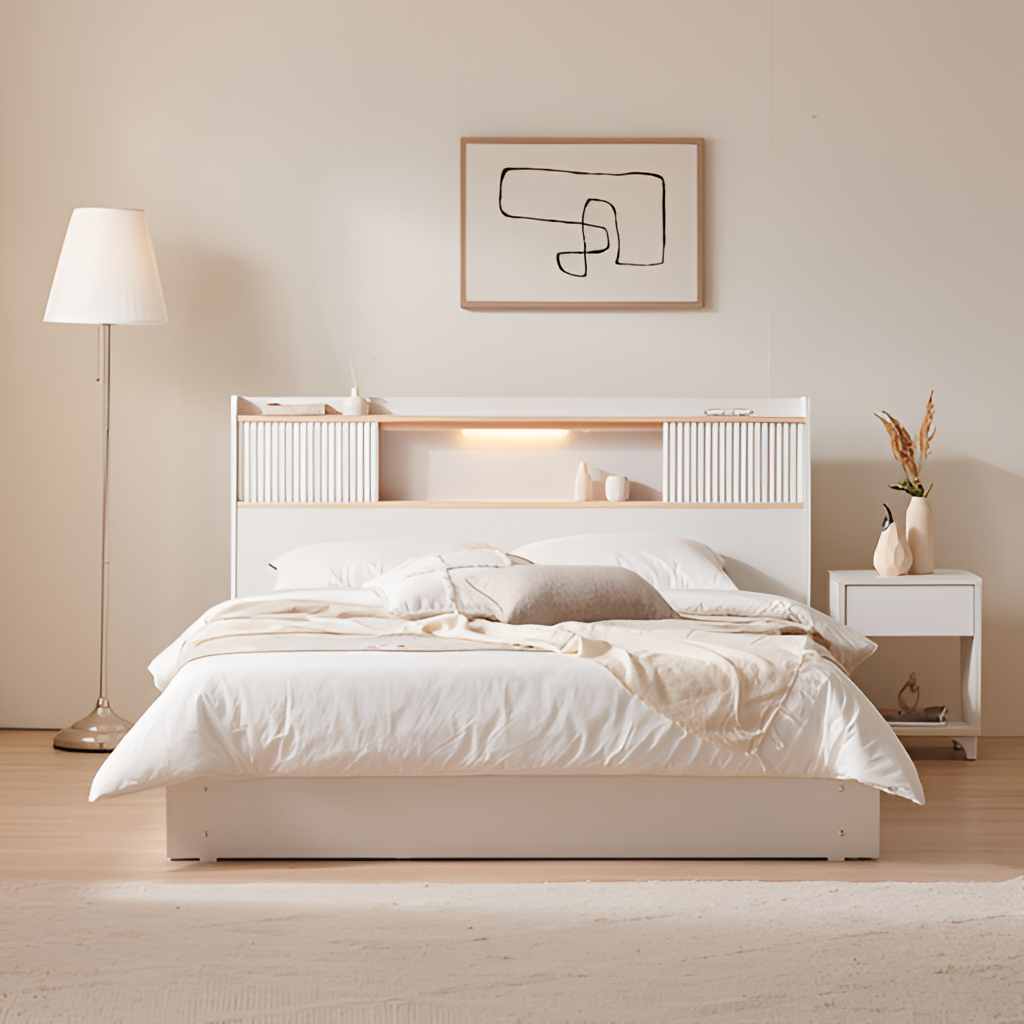
bedroom, white wood illuminated headboard bed, modern, wood flooring, with plank pattern, paint wallpaper, with solid pattern